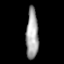
Tissue: prostate
Cell type: Fibroblasts
Senescence score: 0.7938
Nuclear area (px): 612
Mean DAPI intensity: 161.092